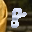
Label: 8